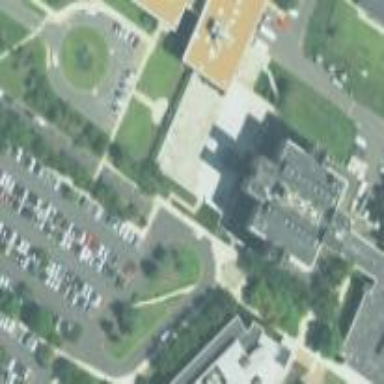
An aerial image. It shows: University building.